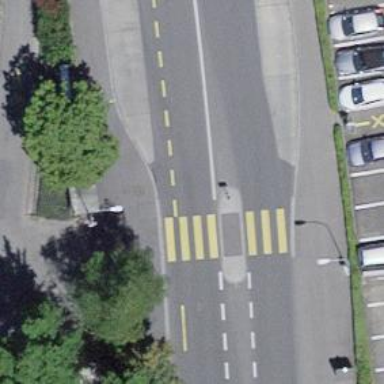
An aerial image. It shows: Secondary road with cycling lane on both sides. The surface of the road is asphalt.